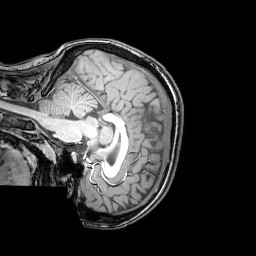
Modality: T1w
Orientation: sagittal
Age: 20
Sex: female
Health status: healthy
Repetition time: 0.081 s
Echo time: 0.037 s